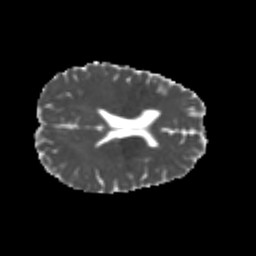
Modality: MD
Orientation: axial
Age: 24
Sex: male
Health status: healthy
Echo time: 0.074 s